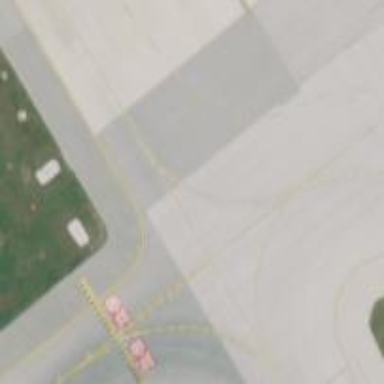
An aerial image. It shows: View of taxiway at the airport.